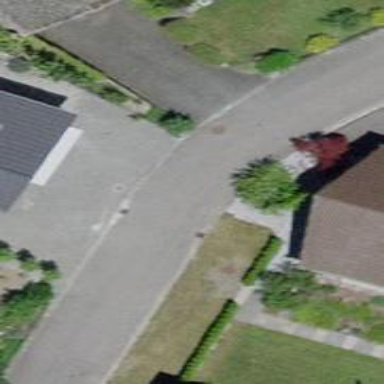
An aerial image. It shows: Residential road.